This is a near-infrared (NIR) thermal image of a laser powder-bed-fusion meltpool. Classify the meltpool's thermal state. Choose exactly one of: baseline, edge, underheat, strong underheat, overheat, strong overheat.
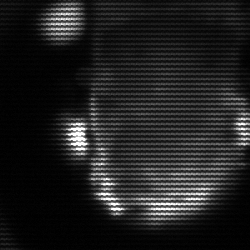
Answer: baseline